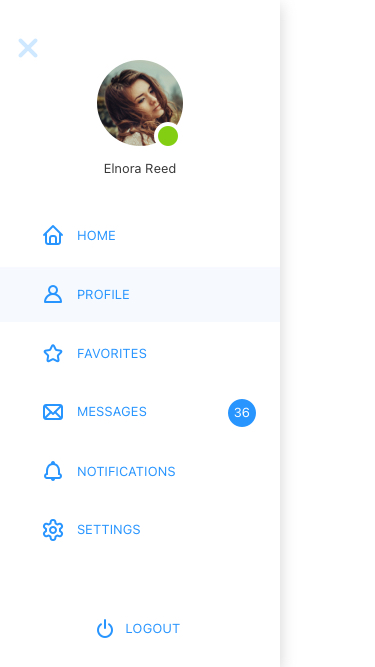
Text in this UI design:
Elnora Reed
Logout
Settings
Notifications
Messages
Favorites
Profile
Home
36